Question: I recently updated my sdk version from 18 to 20.
I tried to create a new Android Application Project.
I filled up all the needed fields to create a new project but when I came to the last page of the creating a new Android Application Project, this appears:
"
This templates depends on the Android support library, which is either not installed, or the template depends on a more recent version than the one you have installed.
Required version: 8
Installed version: Not installed
"
Then it also displays this link.
<URL>
It also has two buttons:
1. Install/Upgrade
2. Check again
When I click the first button, it's not downloading, installing or upgrading any of my software. And this messages display to my Console:
'''
[2012-07-15 21:55:08 - SDK Manager] Fetching https://dl-ssl.google.com/android/repository/addons_list-2.xml
[2012-07-15 21:55:16 - SDK Manager] Fetched Add-ons List successfully
[2012-07-15 21:55:16 - SDK Manager] Fetching URL: https://dl-ssl.google.com/android/repository/repository-7.xml
[2012-07-15 21:55:37 - SDK Manager] Done loading packages.
[2012-07-15 21:55:37 - Android Compatibility JAR not found:] D:\Software\Eclipse4ndroid-support-v4.jar
'''
The button two does not do anything at all.
I downloaded the compressed file 'android-sdk_r20-windows' and extracted it to my hard drive. I used it to download the following:
1. Android SDK Tools
2. Android SDK Platform-tools
3. SDK Platform API8
4. Google APIs 8
I don't understand what my problem is, my eclipse works properly when I still haven't updated it yet. Did I forget do download some required tools or something?
Please help me.
My eclipse works fine when I imported my previous Android Applications (my app runs on my emulator), the only problem is that I can't create a new Android Application.

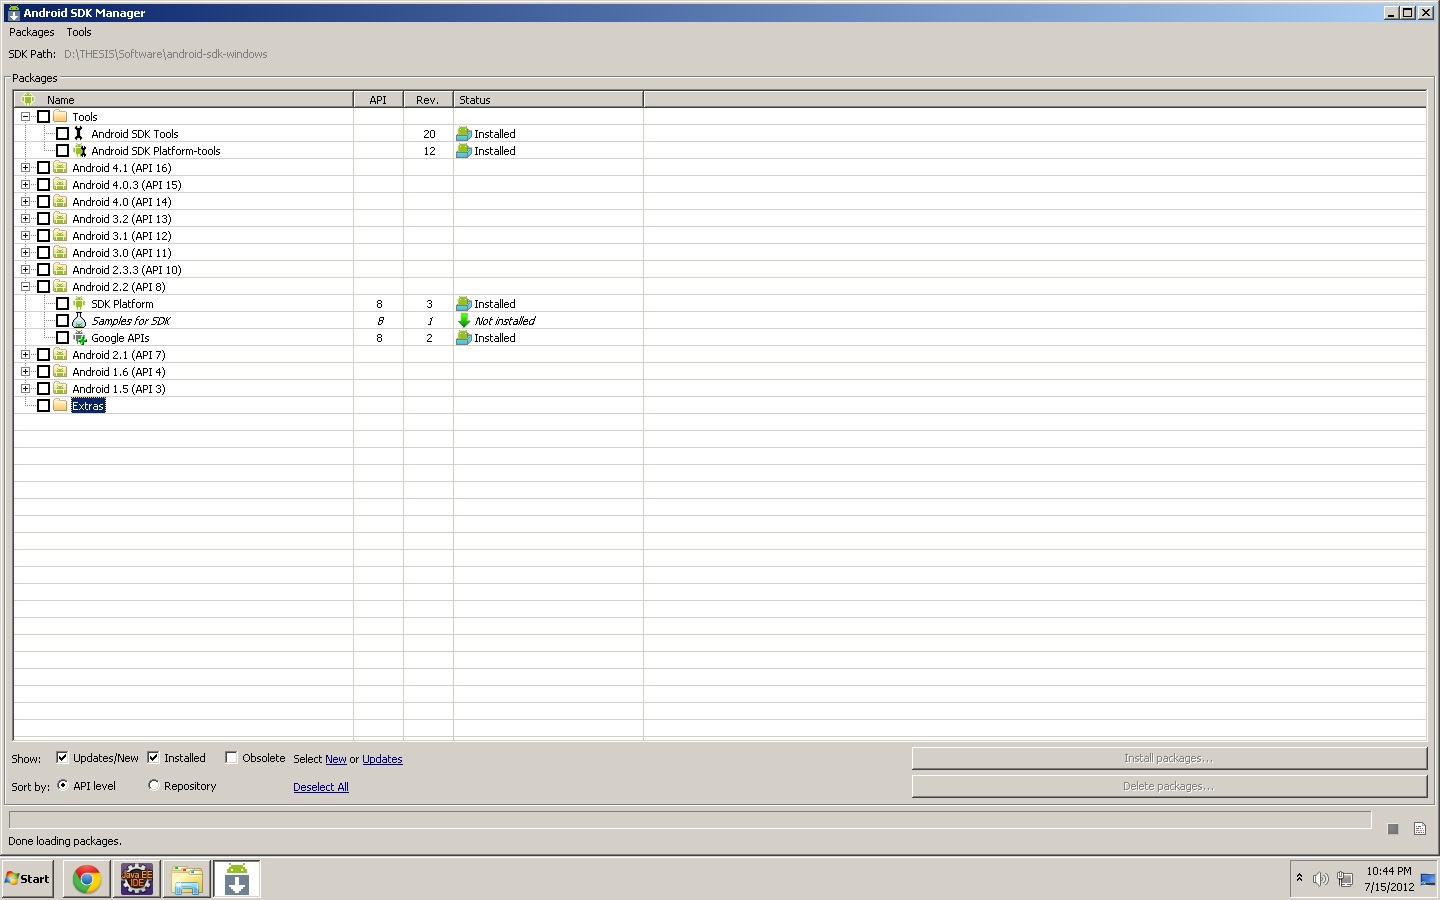
Answer: Open 'SDK Manager.exe' within the Android SDK r20 that you downloaded. In the list of software, scroll down to Extras at the bottom, and choose Android Support Library.